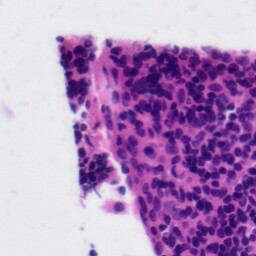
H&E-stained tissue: Tonsil